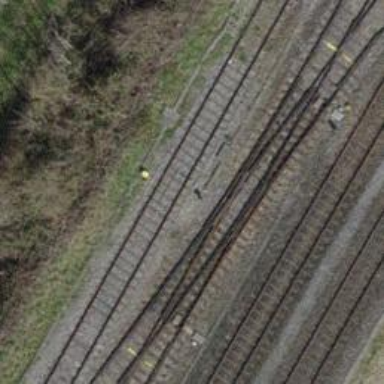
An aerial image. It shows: Single-track electrified railway siding with contact line.